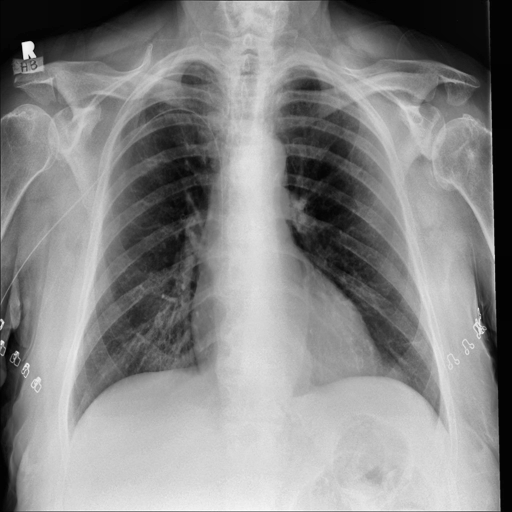
Finding: NORMAL